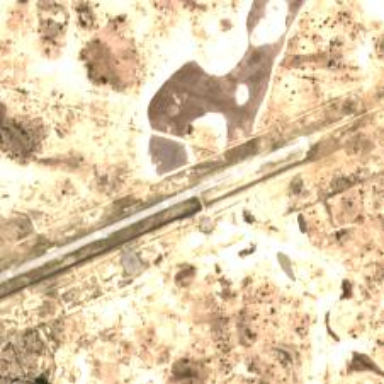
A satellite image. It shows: View of runway in airport.